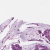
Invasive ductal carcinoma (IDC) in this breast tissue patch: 1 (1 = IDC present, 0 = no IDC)